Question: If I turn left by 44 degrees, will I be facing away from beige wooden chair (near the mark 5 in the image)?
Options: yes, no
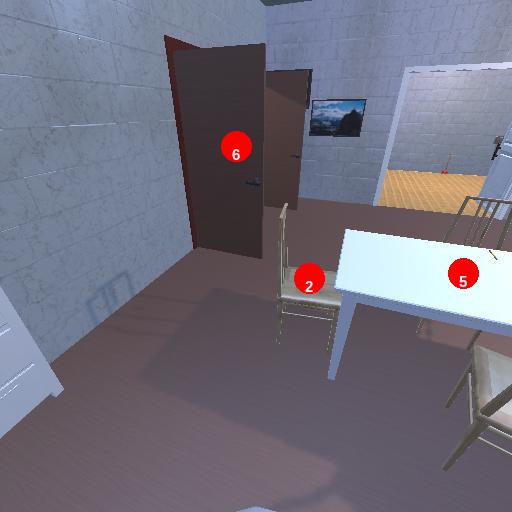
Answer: yes